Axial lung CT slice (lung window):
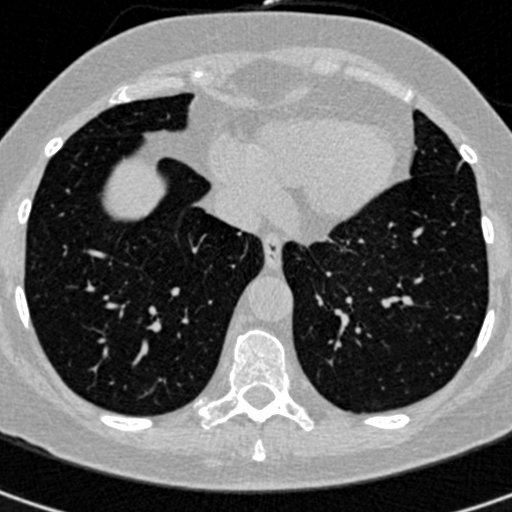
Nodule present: no